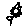
Label: flower